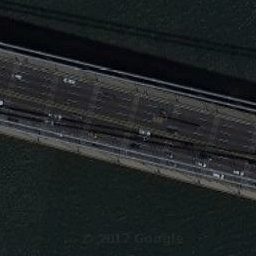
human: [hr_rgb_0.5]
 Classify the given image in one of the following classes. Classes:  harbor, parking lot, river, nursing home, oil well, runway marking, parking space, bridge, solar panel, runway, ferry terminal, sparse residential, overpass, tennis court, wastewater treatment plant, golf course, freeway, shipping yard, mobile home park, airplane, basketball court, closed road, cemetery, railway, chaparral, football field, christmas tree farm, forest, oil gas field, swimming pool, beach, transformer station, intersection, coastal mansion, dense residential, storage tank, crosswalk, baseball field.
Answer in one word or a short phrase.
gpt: bridge